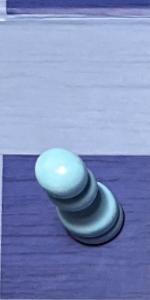
Label: Pawn_White